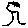
Label: tree